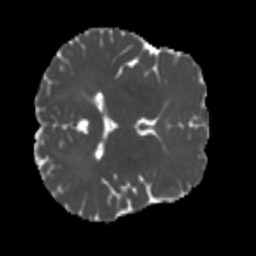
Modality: MD
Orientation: axial
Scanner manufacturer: siemens
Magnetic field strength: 3 T
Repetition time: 4 s
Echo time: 0.0594 s